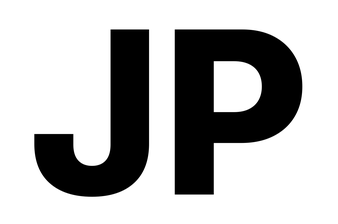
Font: Inter_ExtraBold